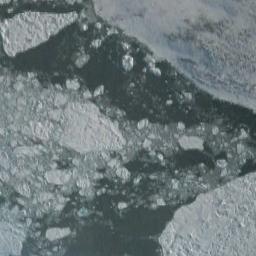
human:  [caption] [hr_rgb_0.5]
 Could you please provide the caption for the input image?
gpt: There is a big ice and many small ice on the light green sea .

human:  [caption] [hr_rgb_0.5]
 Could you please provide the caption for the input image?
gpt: Several large ice cubes of various sizes and surrounding small pieces of ice float on the deep blue sea .

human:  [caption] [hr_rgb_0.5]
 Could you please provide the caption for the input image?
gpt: There are different shapes of sea ice .

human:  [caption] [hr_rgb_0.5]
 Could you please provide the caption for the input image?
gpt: A lot of sea ice of different sizes gathers together and the color of the seawater is deep blue .

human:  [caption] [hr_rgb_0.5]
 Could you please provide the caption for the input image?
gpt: There are some sea ice linked into sheets .